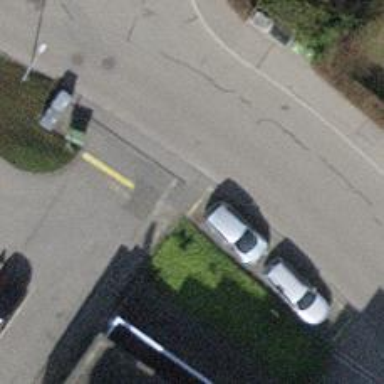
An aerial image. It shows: Sidewalk.